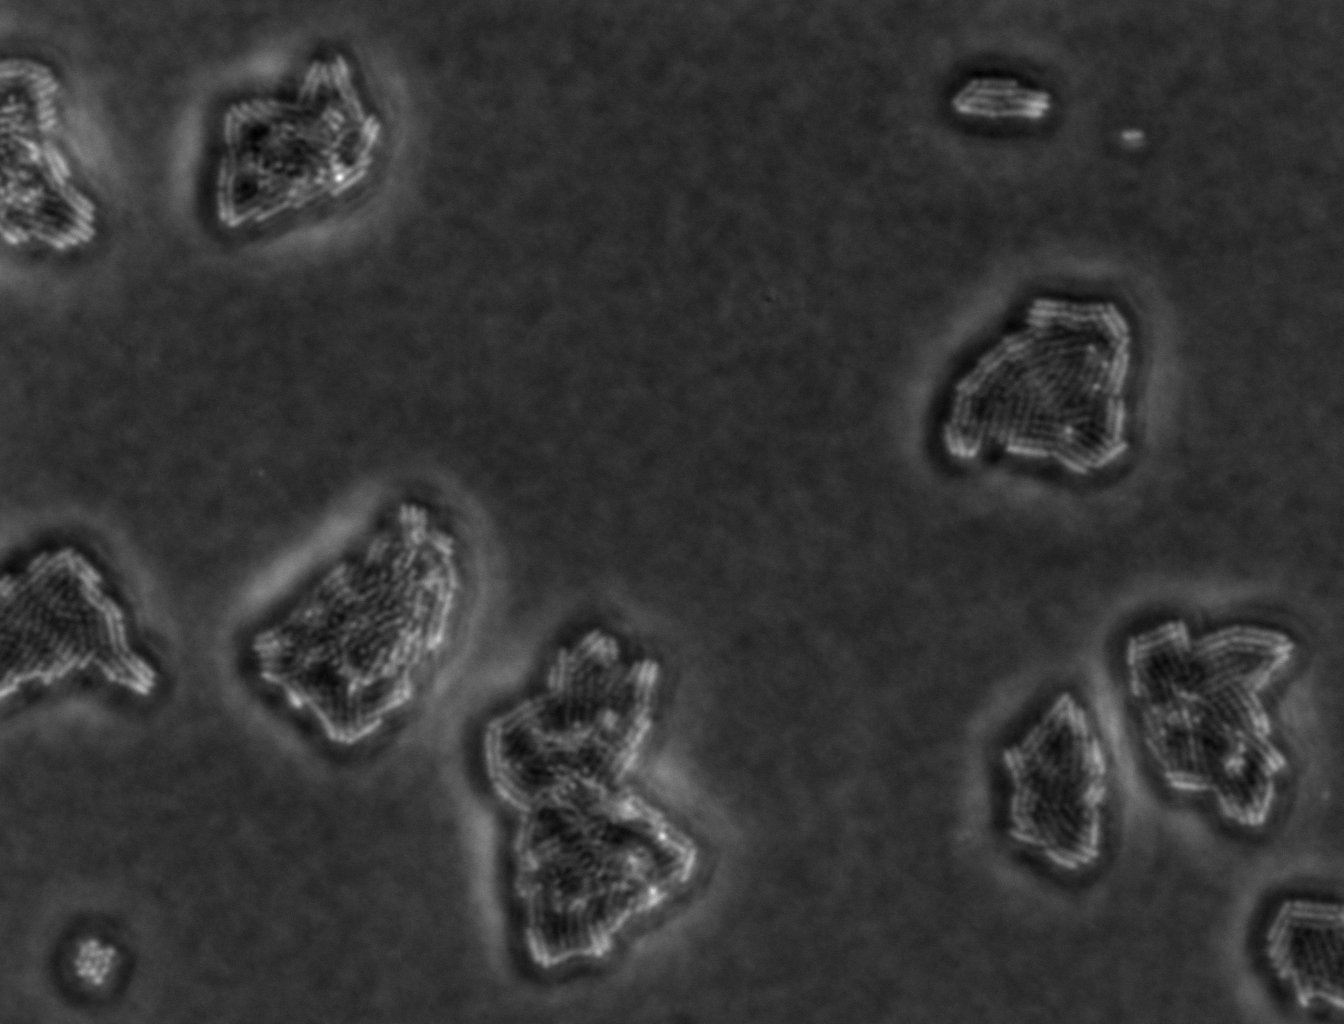
Phase contrast microscopy, 60x objective, 3 h incubation, 1.5% agar